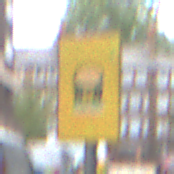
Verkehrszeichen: FahrzeugeMitWassergefaehrdenderLadungOhnePfeilsymbol
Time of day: MorningAfternoon
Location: Outdoor (Urban)
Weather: Overcast
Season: NotSpecified
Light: Natural